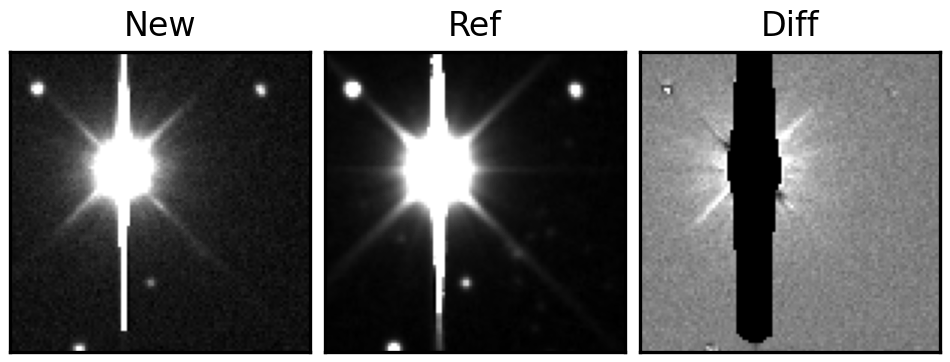
Label: bogus